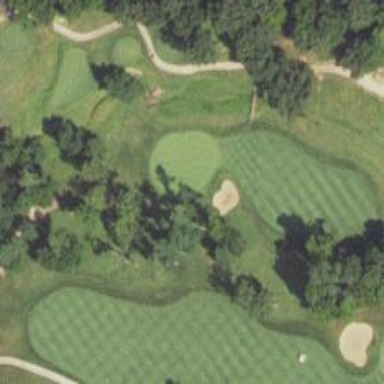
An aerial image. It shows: Golf hole.